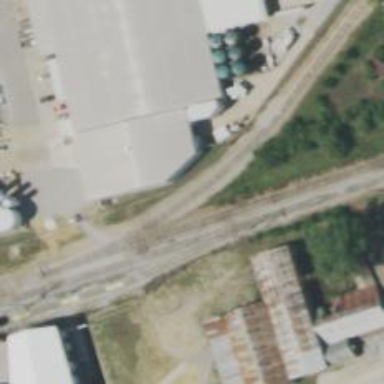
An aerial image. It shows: Railway spur service.